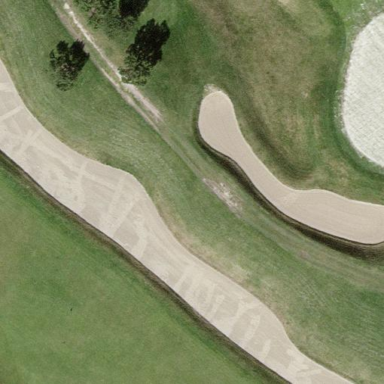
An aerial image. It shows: Sandy area is golf bunker.